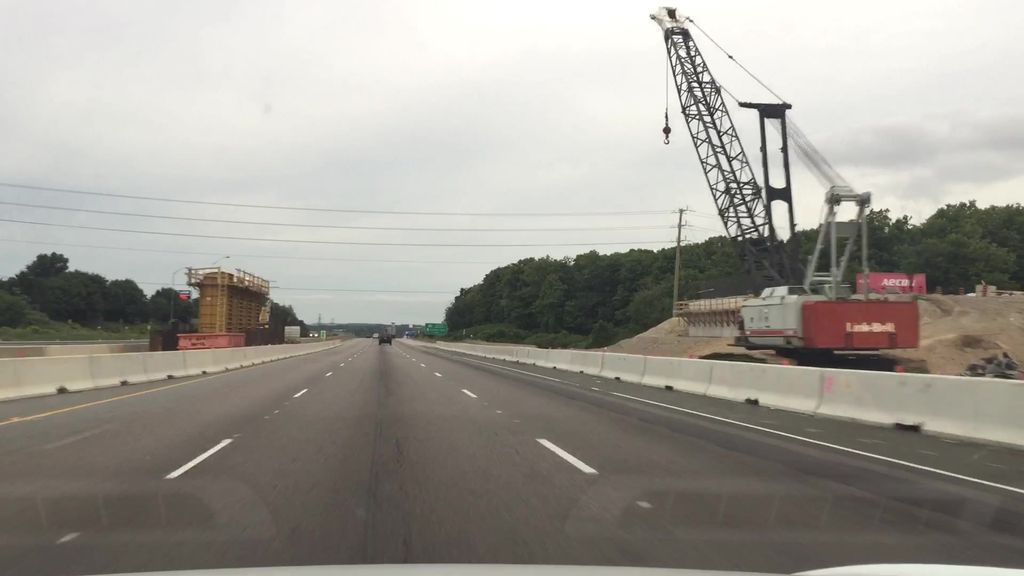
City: kitchener-waterloo